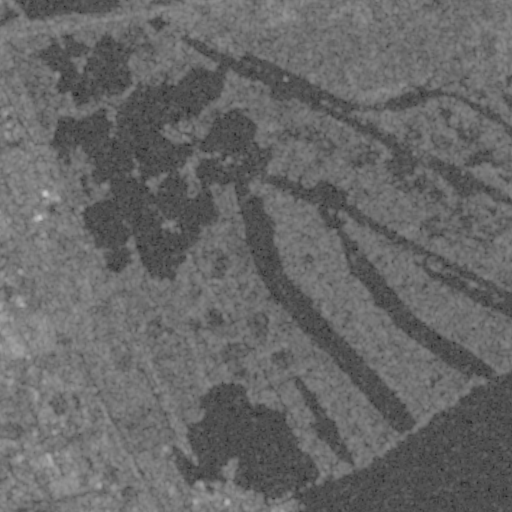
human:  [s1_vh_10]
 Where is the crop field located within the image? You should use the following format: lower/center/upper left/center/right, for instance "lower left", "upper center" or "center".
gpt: The crop field is located in the upper of the image.
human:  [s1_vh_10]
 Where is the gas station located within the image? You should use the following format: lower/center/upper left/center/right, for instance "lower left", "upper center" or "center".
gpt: The gas station is located in the lower left of the image.
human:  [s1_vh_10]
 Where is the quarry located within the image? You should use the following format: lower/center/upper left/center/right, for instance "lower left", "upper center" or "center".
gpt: The quarry is located in the upper left of the image.
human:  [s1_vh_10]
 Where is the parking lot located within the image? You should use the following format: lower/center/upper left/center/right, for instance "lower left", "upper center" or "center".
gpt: There is no parking lot in the image.

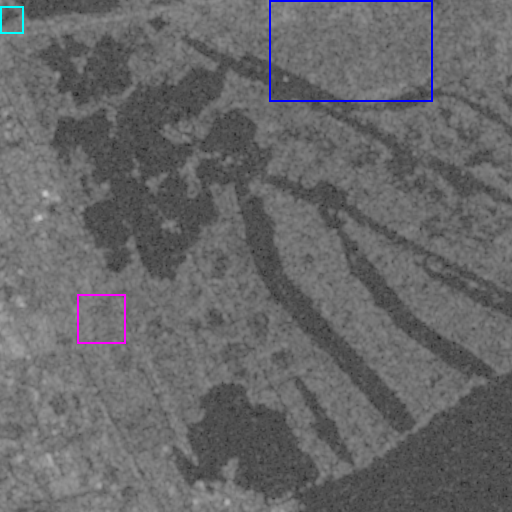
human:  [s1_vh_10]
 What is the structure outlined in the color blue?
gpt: The structure outlined in blue is a crop field.
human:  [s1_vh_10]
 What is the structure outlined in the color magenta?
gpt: The structure outlined in magenta is a landfill.
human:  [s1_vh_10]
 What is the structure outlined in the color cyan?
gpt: The structure outlined in cyan is a quarry.
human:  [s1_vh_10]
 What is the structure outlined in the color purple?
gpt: There is no purple outline.